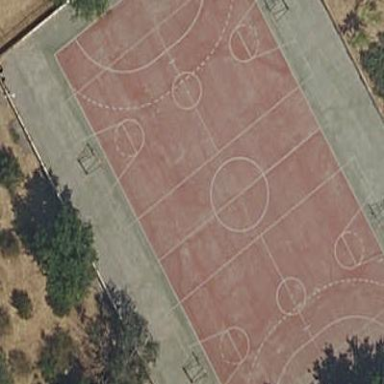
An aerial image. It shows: Futsal pitch for leisure and sports activities.